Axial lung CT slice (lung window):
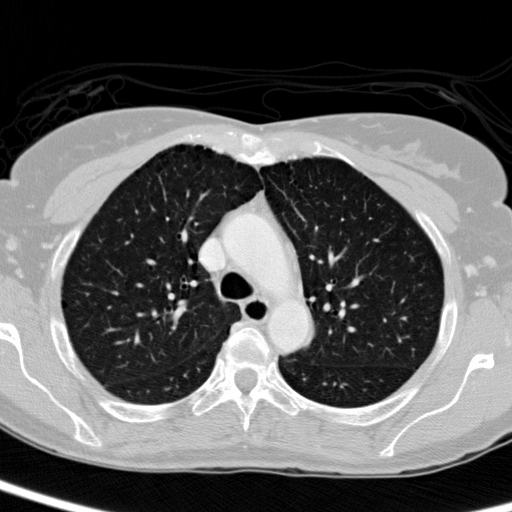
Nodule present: no